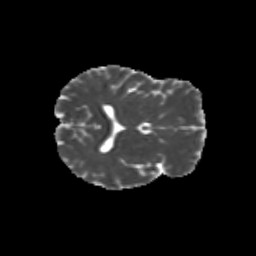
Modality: MD
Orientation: axial
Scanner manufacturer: siemens
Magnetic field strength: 3 T
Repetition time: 9.2 s
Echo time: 0.084 s